Aerial crown-view tile of a tropical tree (Barro Colorado Island, Panama), acquired 20250616:
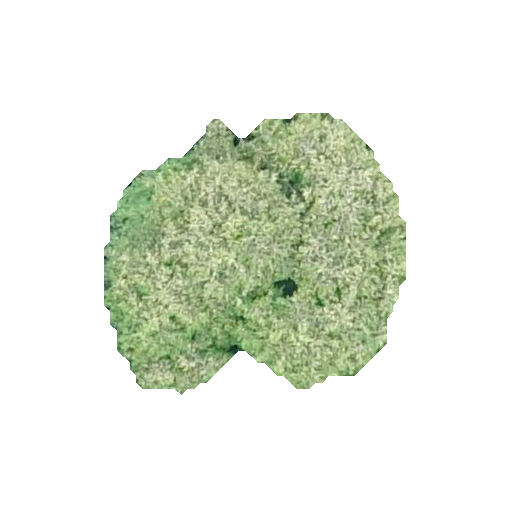
Species: Quararibea stenophylla
GBIF accepted scientific name: Quararibea stenophylla
Crown area: 95.177 m²